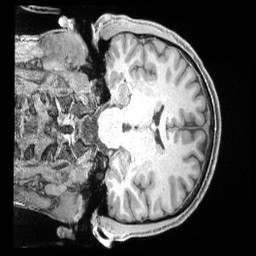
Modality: T1w
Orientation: coronal
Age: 32
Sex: male
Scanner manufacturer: siemens
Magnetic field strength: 3 T
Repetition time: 2 s
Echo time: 0.00211 s